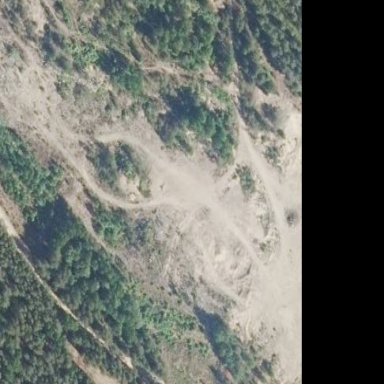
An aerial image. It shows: Quarry area.